Field crop: tomato
Growth stage: 1
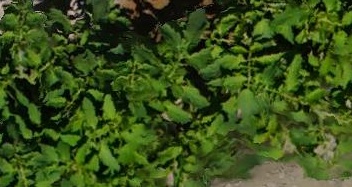
Species: tomato